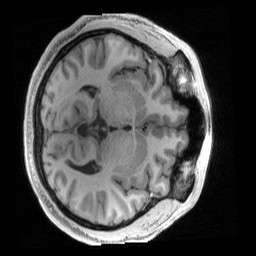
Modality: T1w
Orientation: axial
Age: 38
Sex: male
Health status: ill
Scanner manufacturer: siemens
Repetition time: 2.4 s
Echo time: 0.00231 s